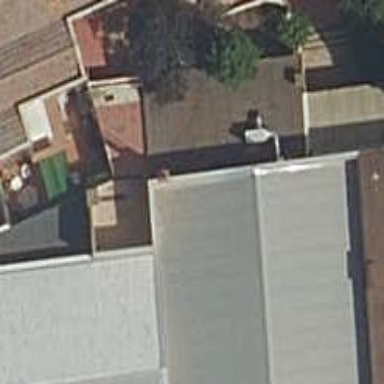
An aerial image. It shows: School.